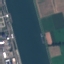
Land use / land cover: River